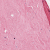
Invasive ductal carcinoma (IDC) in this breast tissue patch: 0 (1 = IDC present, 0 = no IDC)